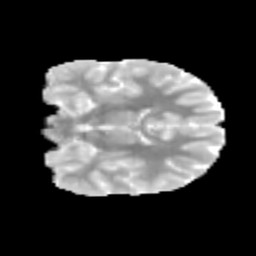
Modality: MD
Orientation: coronal
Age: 12
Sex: male
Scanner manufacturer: siemens
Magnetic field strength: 3 T
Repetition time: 3.8 s
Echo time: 0.07 s